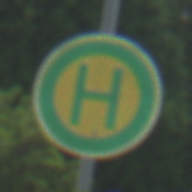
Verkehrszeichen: Haltestelle
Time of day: Midday
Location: Outdoor (Nature)
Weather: PartlyCloudy
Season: NotSpecified
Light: Natural